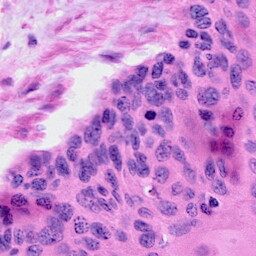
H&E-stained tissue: Cervix